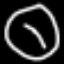
Label: clock